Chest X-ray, PA view. Patient: 23 years old, sex M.
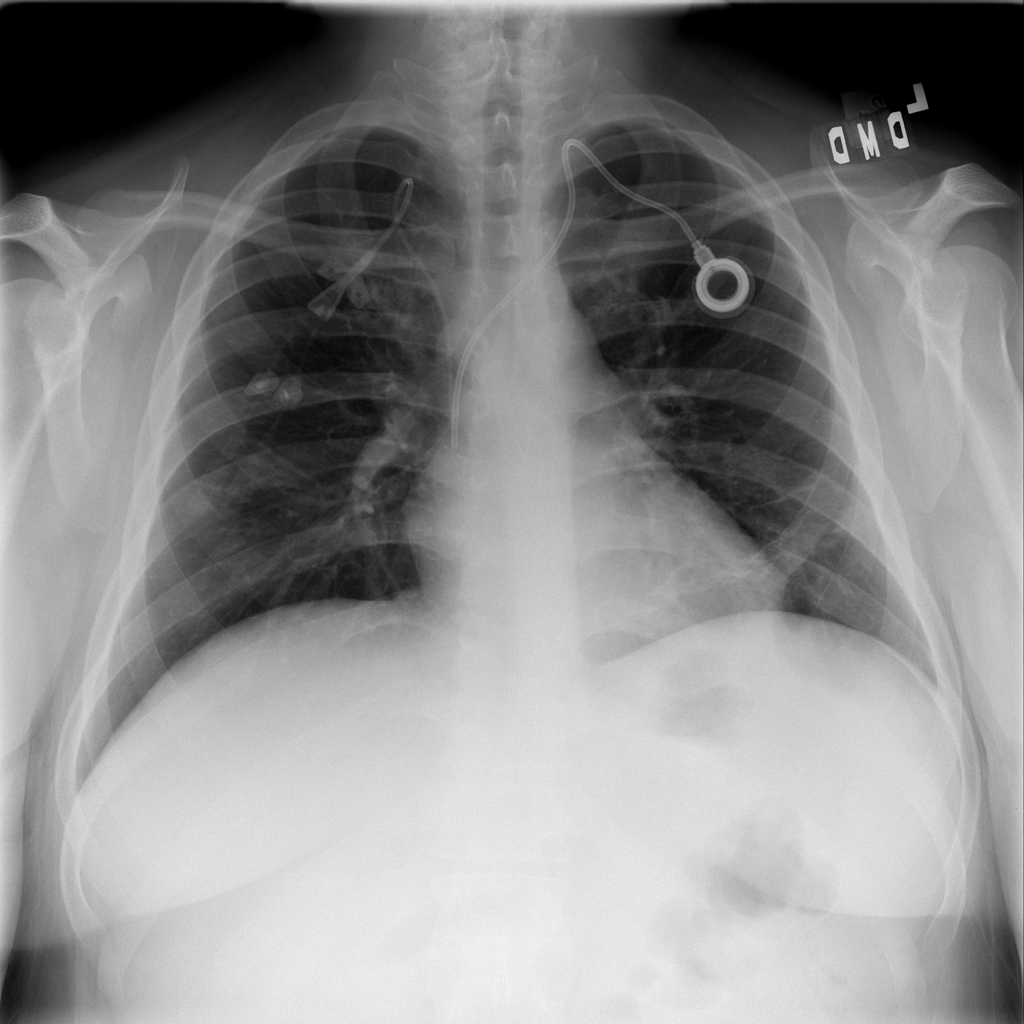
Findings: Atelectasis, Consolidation